高三 · 度量几何学
22. 如图, $\mathrm{BE}$ 是 $\odot \mathrm{O}$ 的直径, 点 $\mathrm{A}$ 在 $\mathrm{EB}$ 的延长线上, 弦 $\mathrm{PD} \perp \mathrm{BE}$, 垂足为点 $\mathrm{C}$, 连接 $\mathrm{OD}$, 且 $\angle$ $\mathrm{AOD}=\angle \mathrm{APC}$. 求证: $\mathrm{AP}$ 是 $\odot \mathrm{O}$ 的切线.

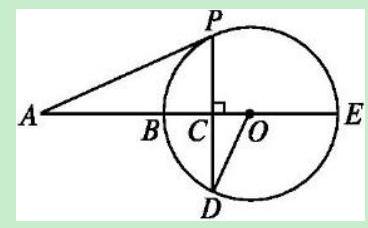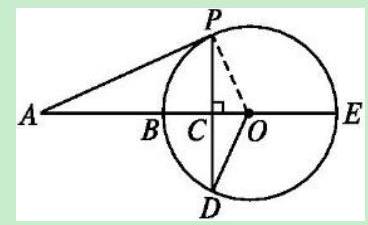
答案: 证明: 连接 $O P$,如图,

$\because \mathrm{PD} \perp \mathrm{BE}$,

$\therefore \angle \mathrm{OCD}=90^{\circ}$.

$\therefore \angle \mathrm{ODC}+\angle \mathrm{COD}=90^{\circ}$.

$\because \mathrm{OD}=\mathrm{OP}$,

$\therefore \angle \mathrm{ODC}=\angle \mathrm{OPC}$.

$\because \angle \mathrm{AOD}=\angle \mathrm{APC}, \therefore \angle \mathrm{OPC}+\angle \mathrm{APC}=90^{\circ}$.

$\therefore \angle \mathrm{APO}=90^{\circ}$,即 $\mathrm{AP} \perp \mathrm{PO}$.

$\therefore \mathrm{AP}$ 是 $\odot \mathrm{O}$ 的切线.
解析: : 分析: 本题主要考查了圆的切线的性质及判定定理, 解决问题的关键是根据圆的切线的性质及判定定理结合所给图形构造辅助线方向证明即可